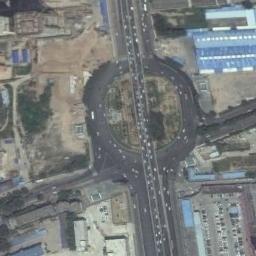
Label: roundabout